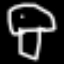
Label: mushroom